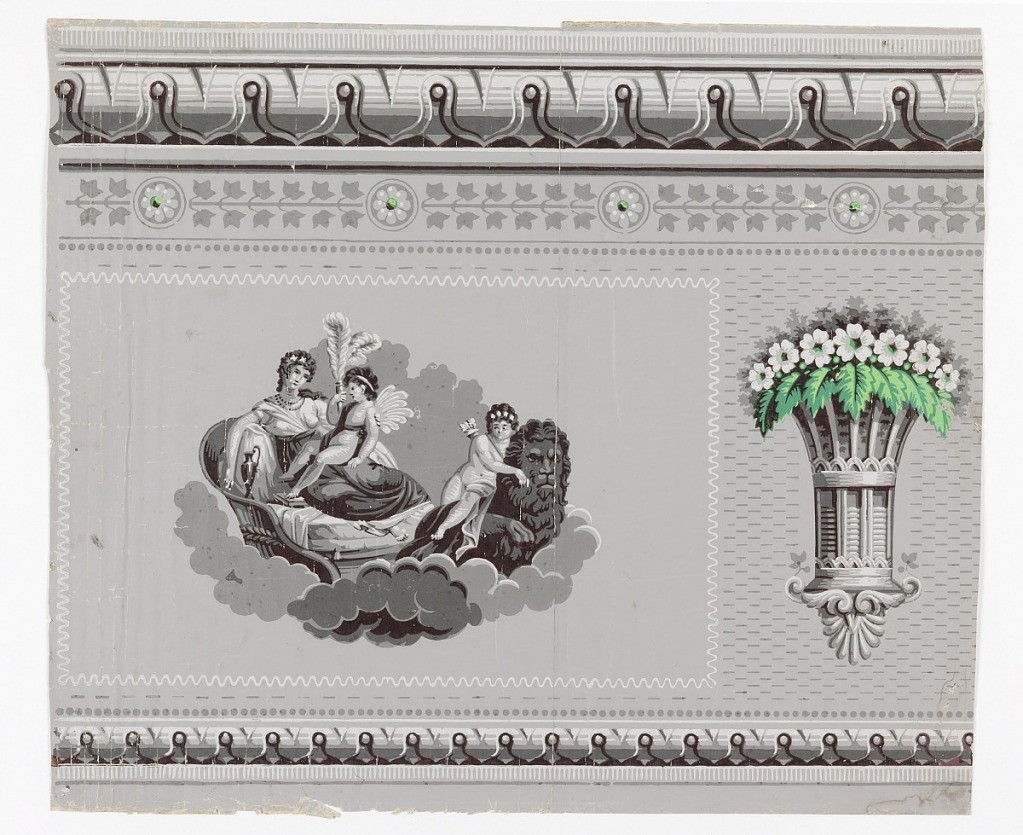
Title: Frieze
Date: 1815–20
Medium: Block-printed on handmade paper
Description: Horizontal rectangle. Simulated architectural frieze ornamented by a motif showing a woman attended by putti, and a basket of flowers with green leaves; against a gray field.